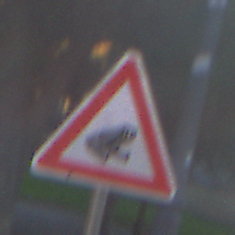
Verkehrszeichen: AmphibienwanderungLinks
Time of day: MorningAfternoon
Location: Outdoor (Suburban)
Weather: Clear
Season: NotSpecified
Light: Natural